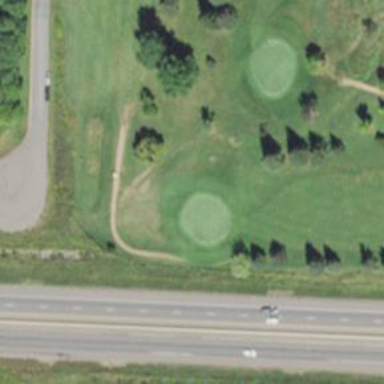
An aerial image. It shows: Pathway for golfing.